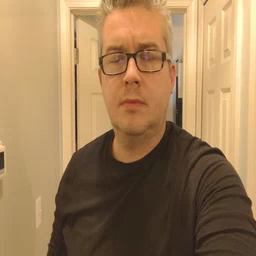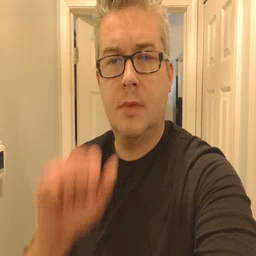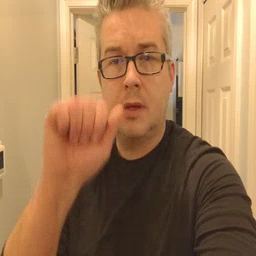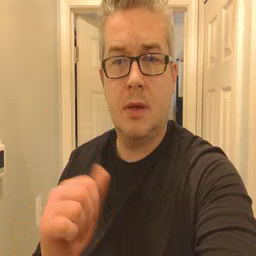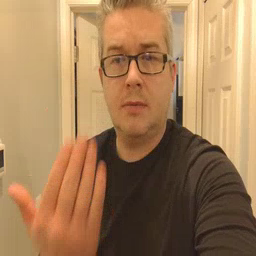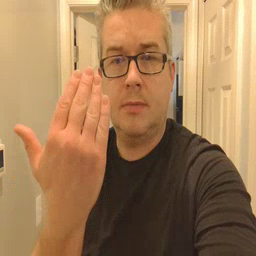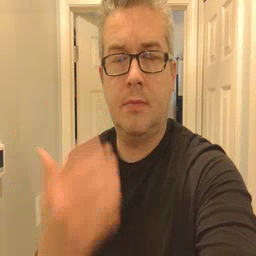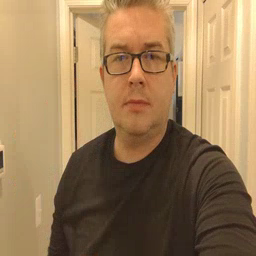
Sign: mitten